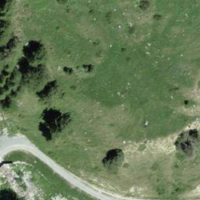
EUNIS habitat code: 26
Species observed at this site:
Trifolium hybridum